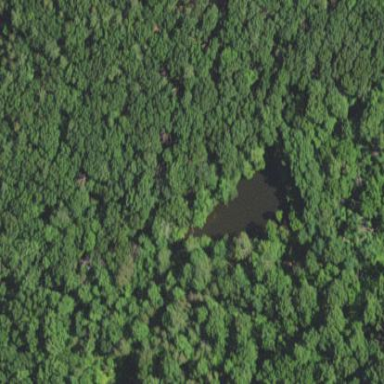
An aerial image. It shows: Pond with natural water.